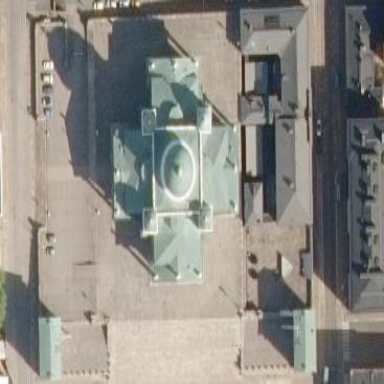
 place of worship and tourist attraction. The building has hipped roof and is colored in white."